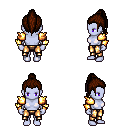
a pixel art fantasy rpg character, female body template, dark elf, purple skin, gold arm armor, gold greaves, brown long topknot hairstyle, four views (front, back, left, right), 2x2 character sprite sheet, small pixel art, hard edges, no anti-aliasing